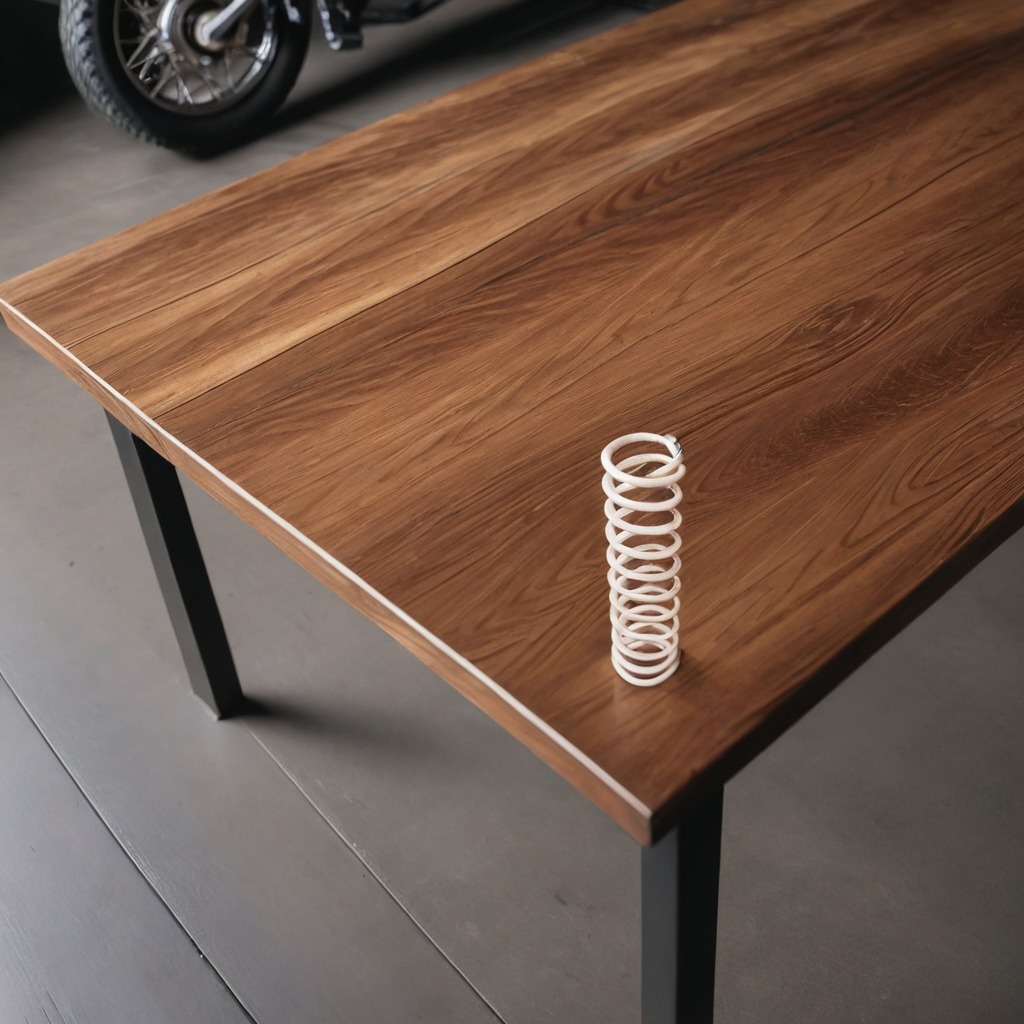
A coiled metal spring is lying on the wooden table.